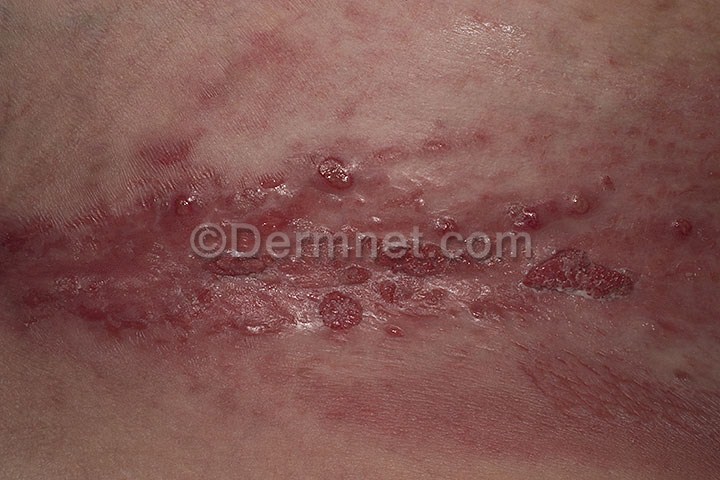
Disease: Herpes HPV and other STDs Photos